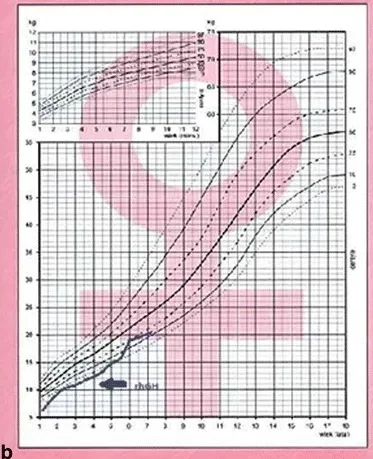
Weight gain. In the patient before and during rhGH treatment.
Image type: chart (chart)